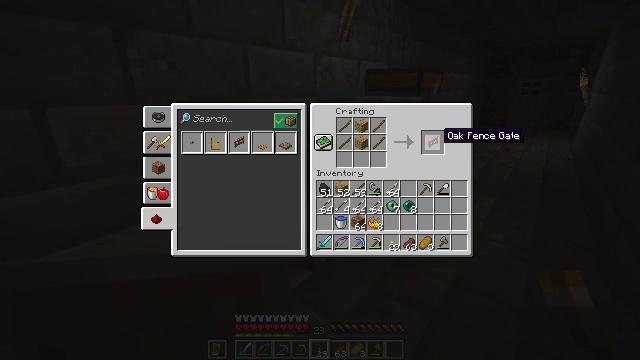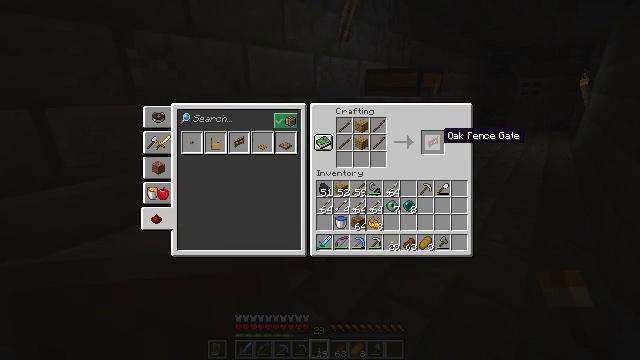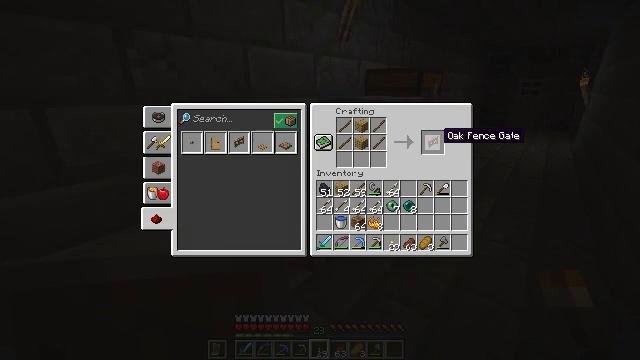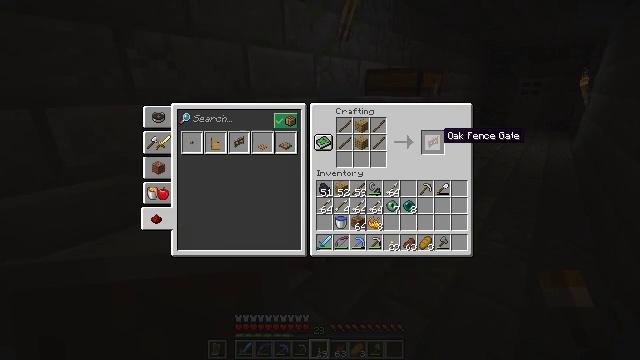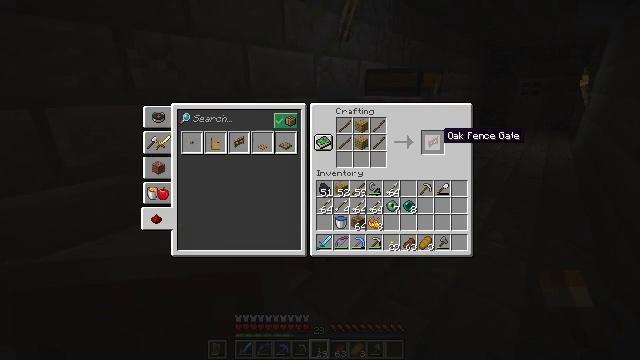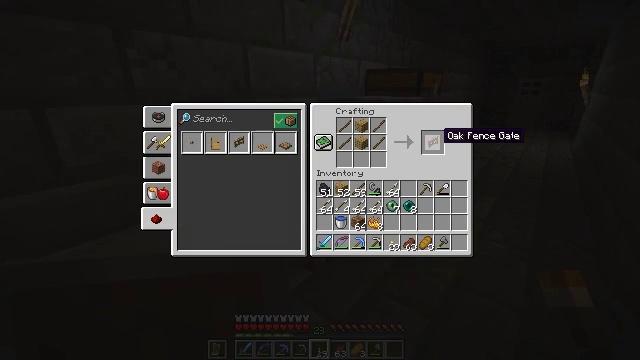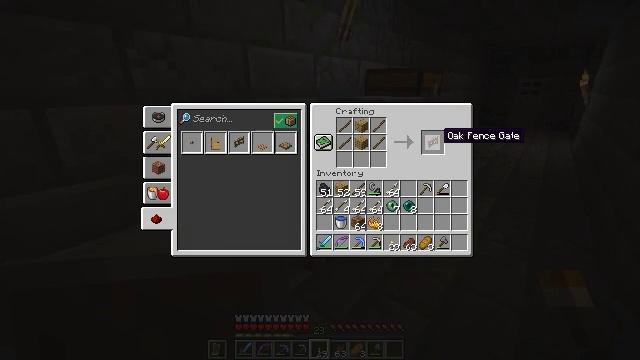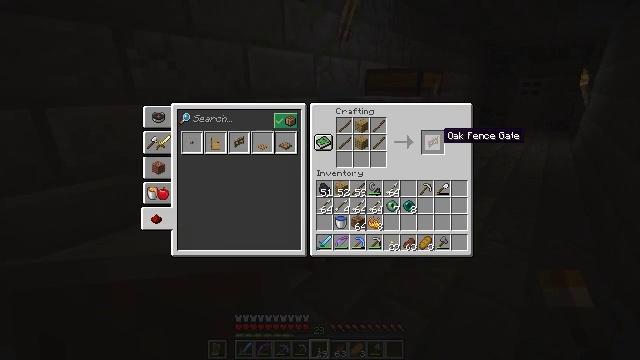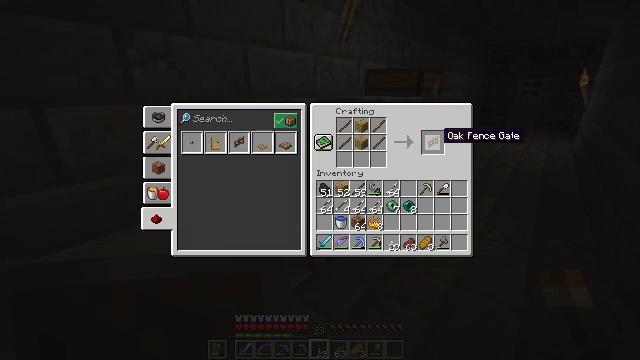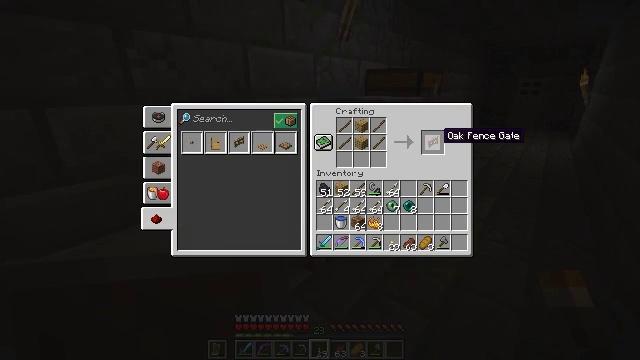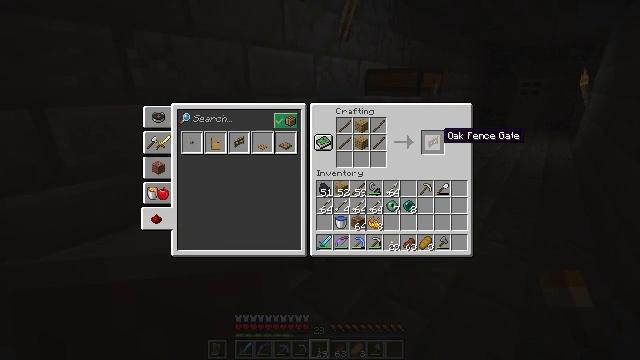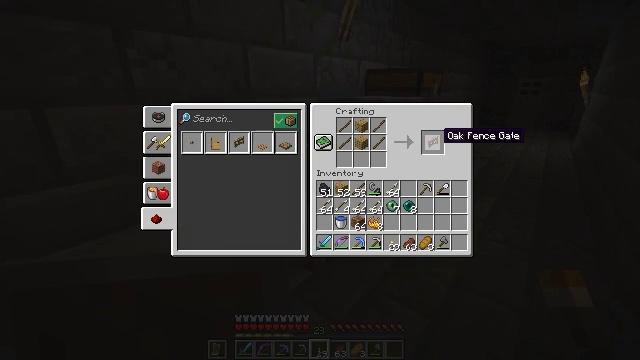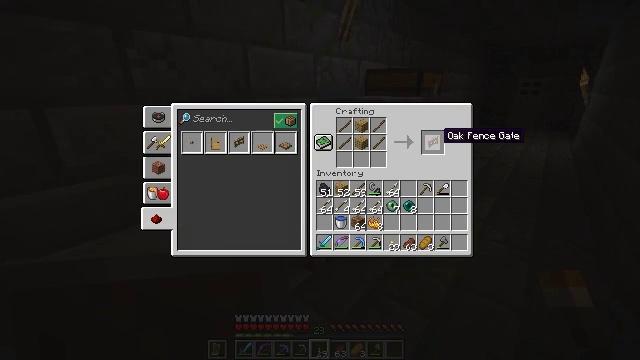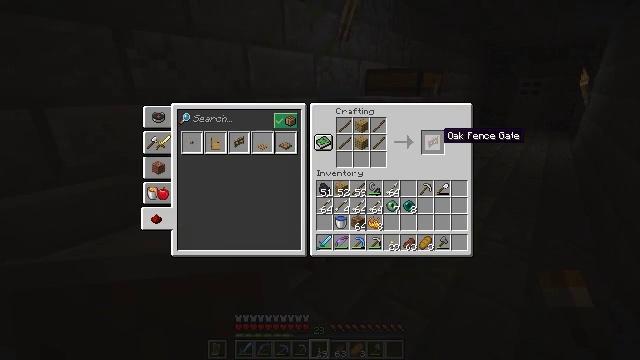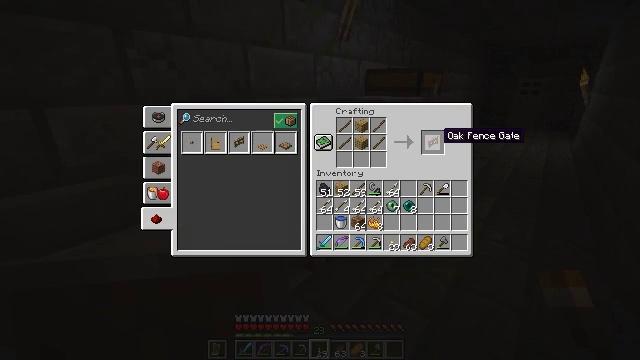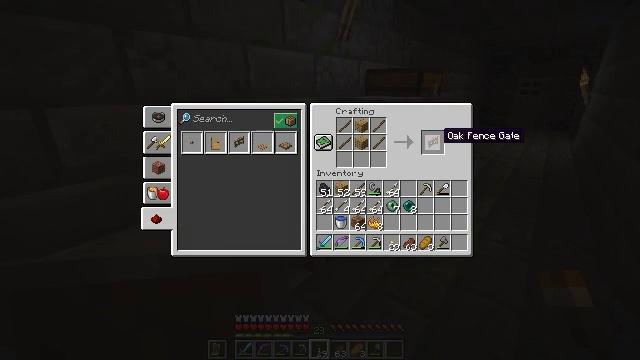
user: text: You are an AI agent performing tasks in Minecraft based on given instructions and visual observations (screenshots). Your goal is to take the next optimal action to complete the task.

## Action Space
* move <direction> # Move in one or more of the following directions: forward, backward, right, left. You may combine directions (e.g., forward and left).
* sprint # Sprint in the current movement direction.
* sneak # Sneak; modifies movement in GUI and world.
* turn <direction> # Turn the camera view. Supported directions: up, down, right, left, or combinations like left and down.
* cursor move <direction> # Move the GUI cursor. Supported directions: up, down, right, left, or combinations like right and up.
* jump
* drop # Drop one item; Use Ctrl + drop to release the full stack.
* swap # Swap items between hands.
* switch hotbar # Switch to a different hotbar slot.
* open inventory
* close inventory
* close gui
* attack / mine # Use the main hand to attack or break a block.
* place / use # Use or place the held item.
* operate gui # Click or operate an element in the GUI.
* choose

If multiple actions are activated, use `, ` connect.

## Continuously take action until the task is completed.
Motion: motion action
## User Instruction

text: Take oak planks and sticks to craft an oak fence gate.
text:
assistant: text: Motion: no_op
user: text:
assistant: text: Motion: no_op
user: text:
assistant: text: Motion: no_op
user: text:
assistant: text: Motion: no_op
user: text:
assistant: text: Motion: no_op
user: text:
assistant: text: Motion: no_op
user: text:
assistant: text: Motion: no_op
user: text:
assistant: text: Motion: no_op
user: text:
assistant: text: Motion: no_op
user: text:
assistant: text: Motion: no_op
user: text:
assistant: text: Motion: no_op
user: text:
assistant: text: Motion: no_op
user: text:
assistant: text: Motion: no_op
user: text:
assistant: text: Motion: no_op
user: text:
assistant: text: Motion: no_op
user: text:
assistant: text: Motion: no_op
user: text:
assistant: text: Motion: no_op
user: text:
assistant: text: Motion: no_op
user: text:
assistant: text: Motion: no_op
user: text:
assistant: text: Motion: no_op
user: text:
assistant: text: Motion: no_op
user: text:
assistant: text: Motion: no_op
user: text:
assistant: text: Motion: no_op
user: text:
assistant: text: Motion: no_op
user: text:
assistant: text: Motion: cursor move left and down
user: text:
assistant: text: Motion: cursor move left
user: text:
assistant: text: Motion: cursor move left
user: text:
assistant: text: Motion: cursor move left and up
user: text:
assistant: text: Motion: no_op
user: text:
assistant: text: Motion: operate gui